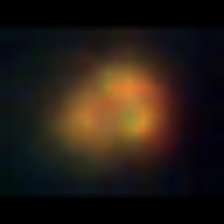
Taxon: NanoPlankton
Group: Other